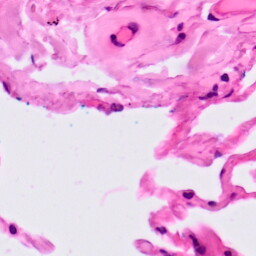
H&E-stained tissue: Lung